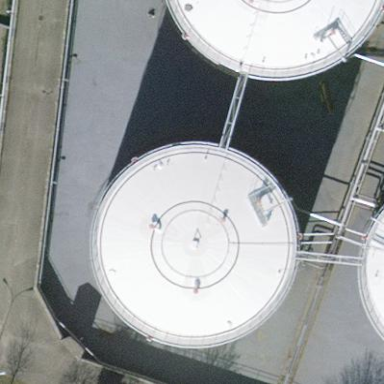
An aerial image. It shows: Storage tank created as man-made structure.